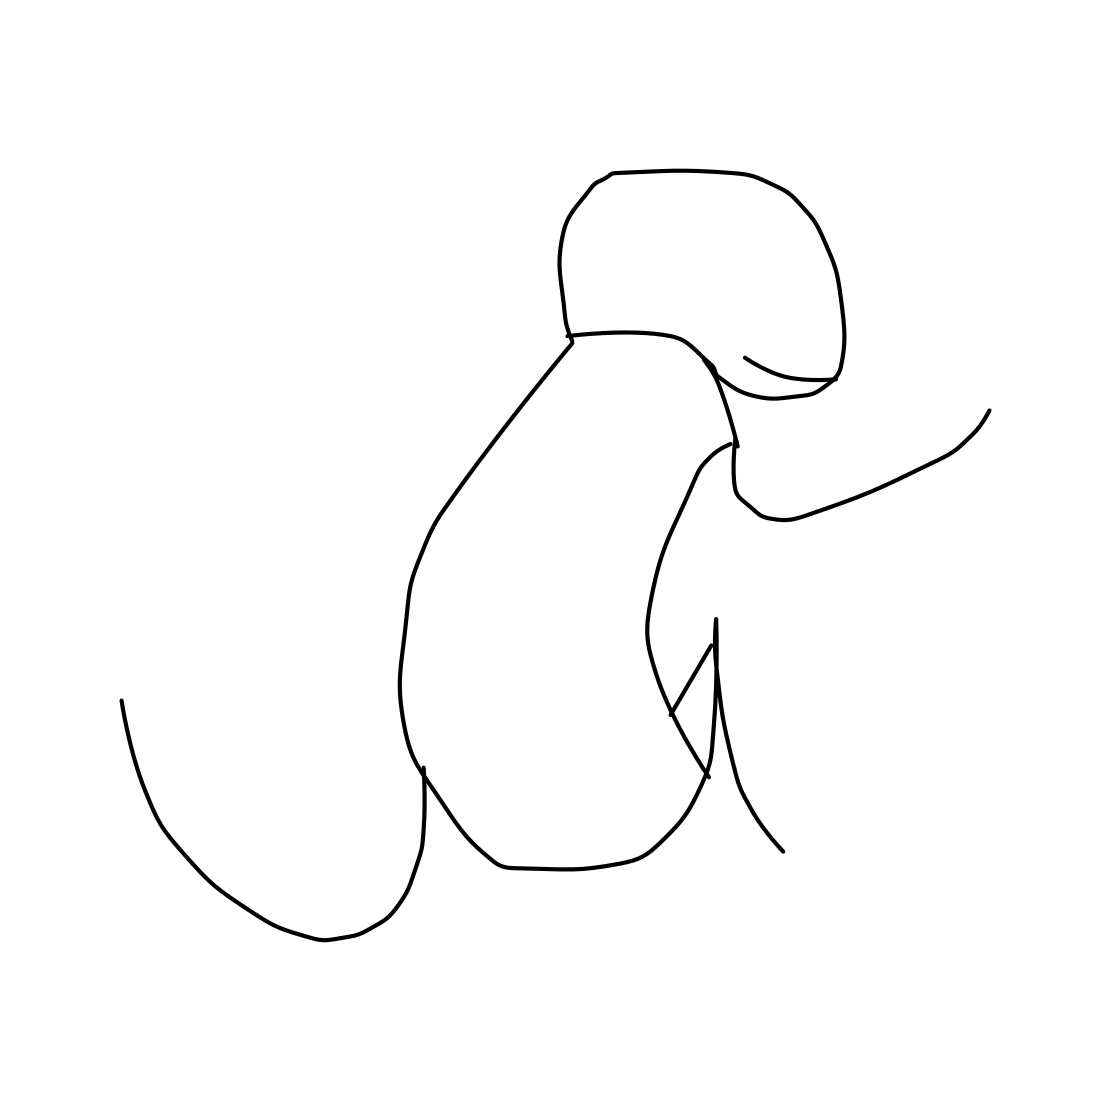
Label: monkey